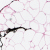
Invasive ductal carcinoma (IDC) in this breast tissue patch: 0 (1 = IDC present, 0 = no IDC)